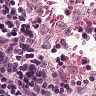
Metastatic tissue present: no